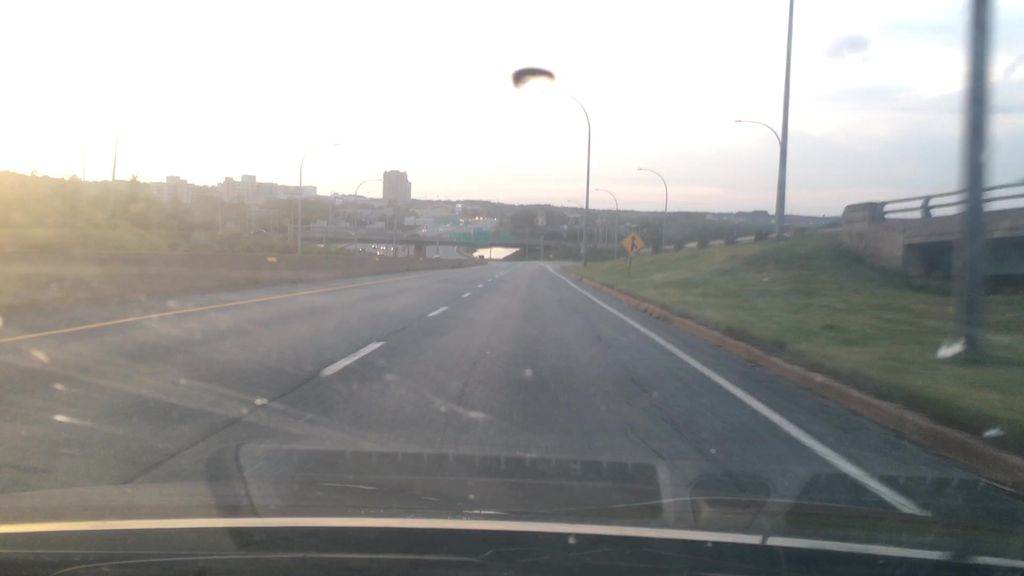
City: halifax